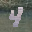
Label: 4